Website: lowes
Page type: payment
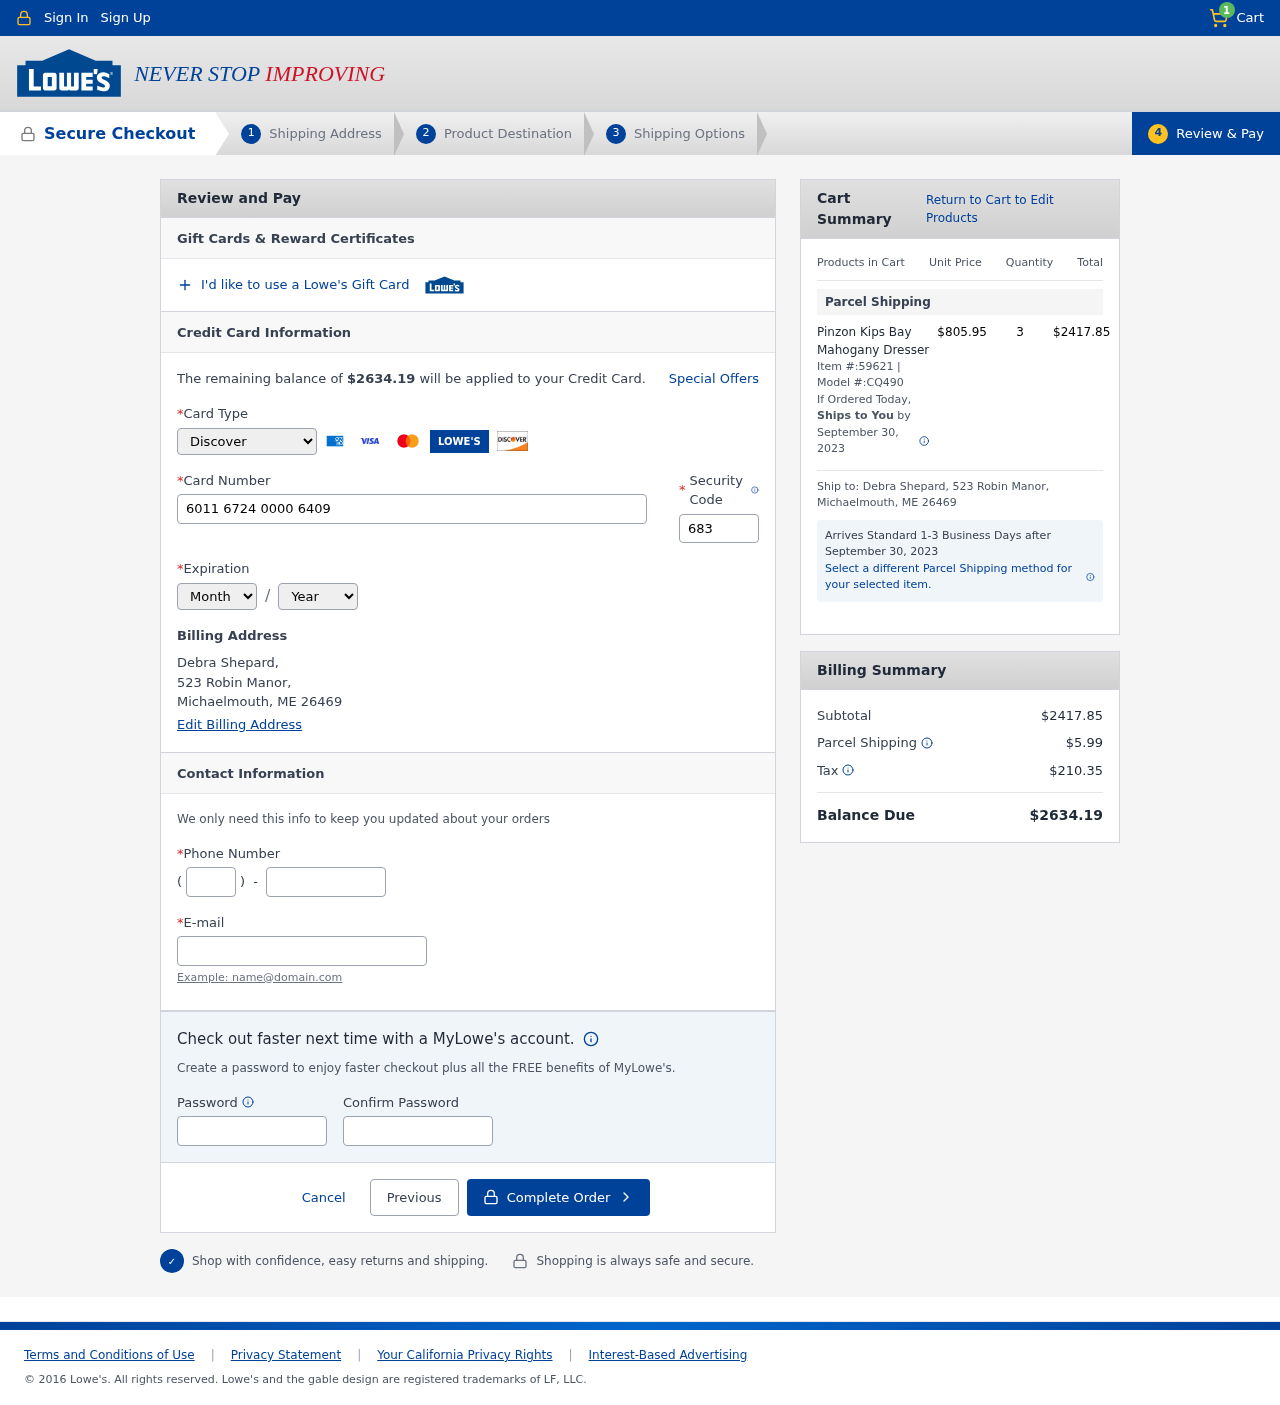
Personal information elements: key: PII_CARD_CVV
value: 683
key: PII_CARD_EXPIRY_MONTH
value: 05
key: PII_CARD_EXPIRY_YEAR
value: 27
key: PII_CARD_NUMBER
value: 6011 6724 0000 6409
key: PII_CARD_TYPE
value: Discover
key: PII_CITY_STATE_ZIP
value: Michaelmouth, ME 26469
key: PII_EMAIL
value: debra_shepard@hotmail.com
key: PII_FULLNAME
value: Debra Shepard,
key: PII_PHONE
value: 7516103819
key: PII_PHONE_AREA
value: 751
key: PII_STREET
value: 523 Robin Manor,
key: PII_FULLNAME2
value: Debra Shepard
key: PII_STREET2
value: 523 Robin Manor
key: PII_CITY_STATE_ZIP2
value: Michaelmouth, ME 26469
Product elements: key: PRODUCT1_NAME
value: Pinzon Kips Bay Mahogany Dresser
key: PRODUCT1_PRICE
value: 805.95
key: PRODUCT1_QUANTITY
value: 3
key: PRODUCT1_ITEM
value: Item #:59621
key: PRODUCT1_MODEL
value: Model #:CQ490
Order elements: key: ORDER_NUM_ITEMS
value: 1
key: ORDER_TOTAL
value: $2634.19
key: ORDER_SHIPPING_DATE
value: September 30, 2023
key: ORDER_SUBTOTAL
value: $2417.85
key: ORDER_SHIPPING_DATE2
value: September 30, 2023
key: ORDER_SHIPPING_COST
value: $5.99
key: ORDER_TAX
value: $210.35